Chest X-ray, AP view. Patient: 59 years old, sex M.
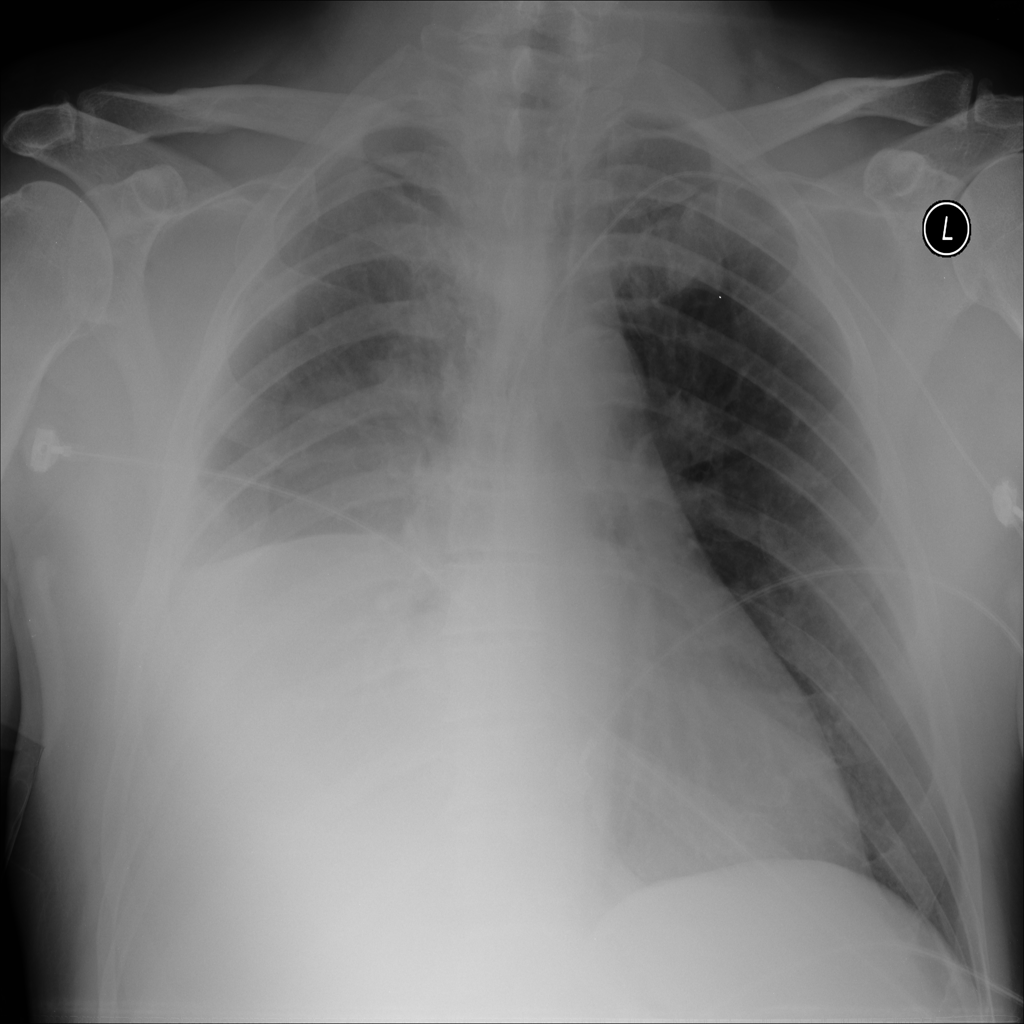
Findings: Effusion